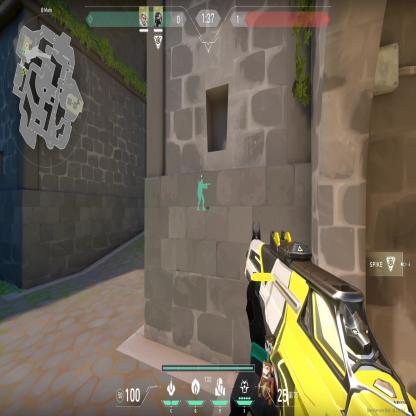
Label: teammate